Aerial crown-view tile of a tropical tree (Barro Colorado Island, Panama), acquired 20241014:
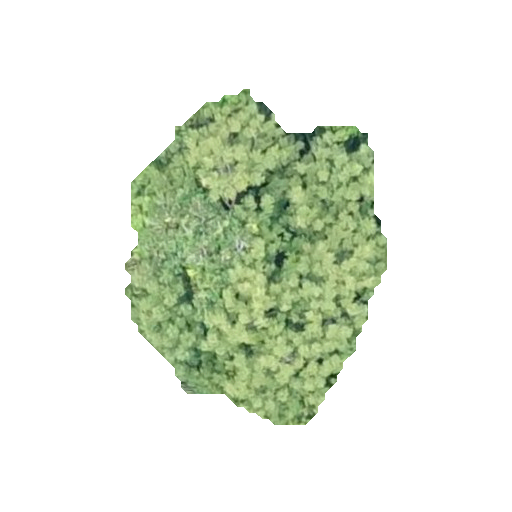
Species: Spondias mombin
GBIF accepted scientific name: Spondias mombin
Crown area: 97.331 m²